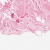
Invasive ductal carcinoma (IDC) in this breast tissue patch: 0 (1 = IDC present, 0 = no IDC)